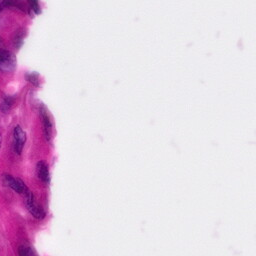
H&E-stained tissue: Pancreatic